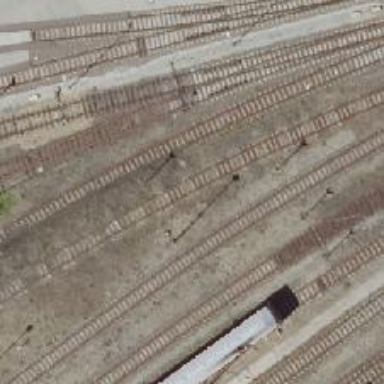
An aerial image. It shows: Railway signal.